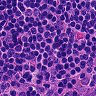
Metastatic tissue present: no